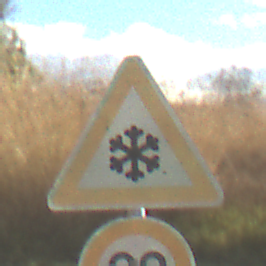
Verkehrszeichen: SchneeOderEisglaette
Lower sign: Geschwindigkeit20
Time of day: MorningAfternoon
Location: Outdoor (Nature)
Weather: PartlyCloudy
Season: NotSpecified
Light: Natural